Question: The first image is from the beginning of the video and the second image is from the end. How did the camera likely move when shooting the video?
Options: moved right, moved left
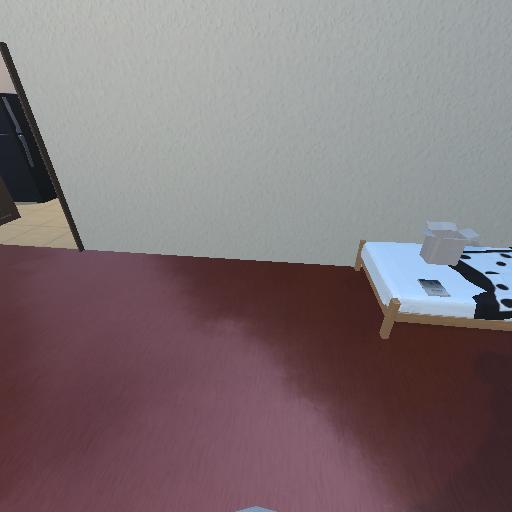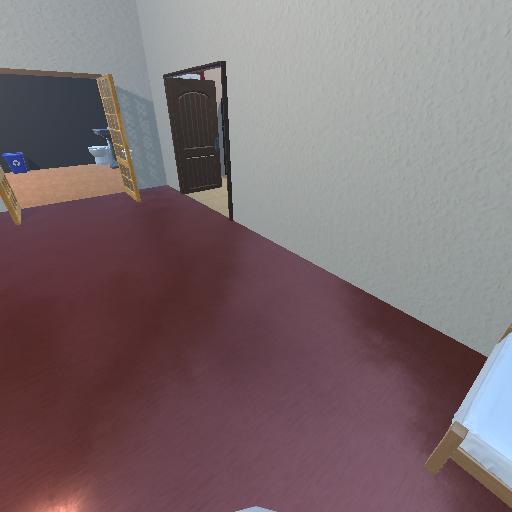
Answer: moved right